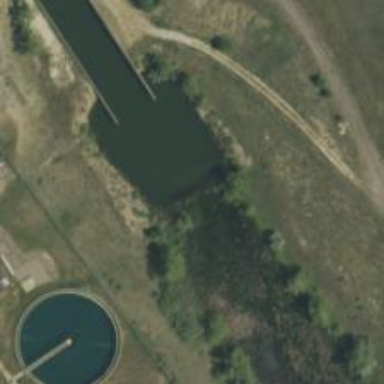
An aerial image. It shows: Canal.